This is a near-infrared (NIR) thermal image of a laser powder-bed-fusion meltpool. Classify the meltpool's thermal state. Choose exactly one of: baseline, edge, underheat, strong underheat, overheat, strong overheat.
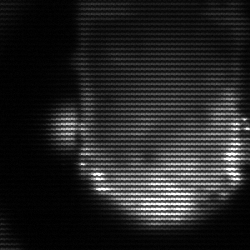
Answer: baseline